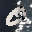
Label: 0